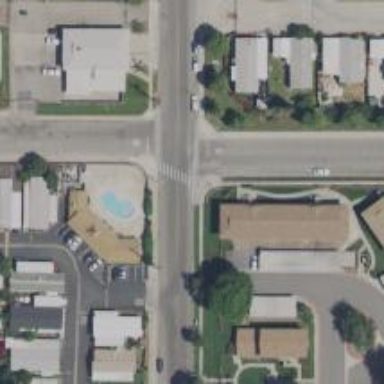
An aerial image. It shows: Residential road with separate sidewalk.